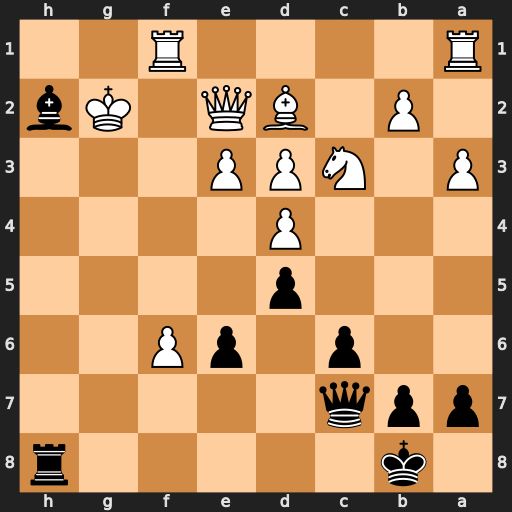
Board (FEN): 1k5r/ppq5/2p1pP2/3p4/3P4/P1NPP3/1P1BQ1Kb/R4R2
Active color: b
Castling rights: -
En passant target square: -
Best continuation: Qg3+ Kh1 Bg1+ Qh5 Rxh5#